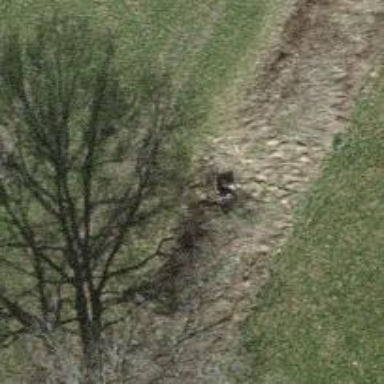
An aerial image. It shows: Row of trees in natural setting.